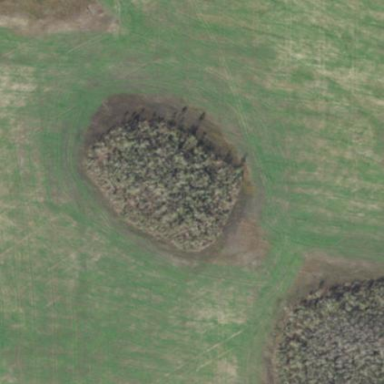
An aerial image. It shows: Swamp in wetland area.